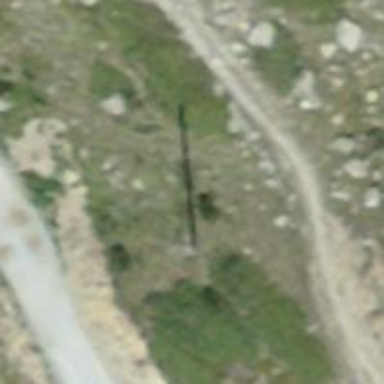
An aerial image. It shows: Power pole.